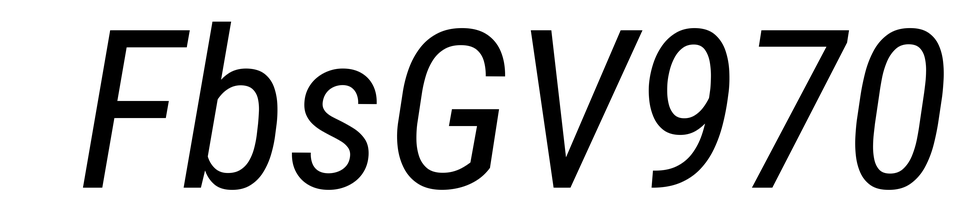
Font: Roboto-Italic_Condensed_Italic